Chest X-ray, AP view. Patient: 53 years old, sex F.
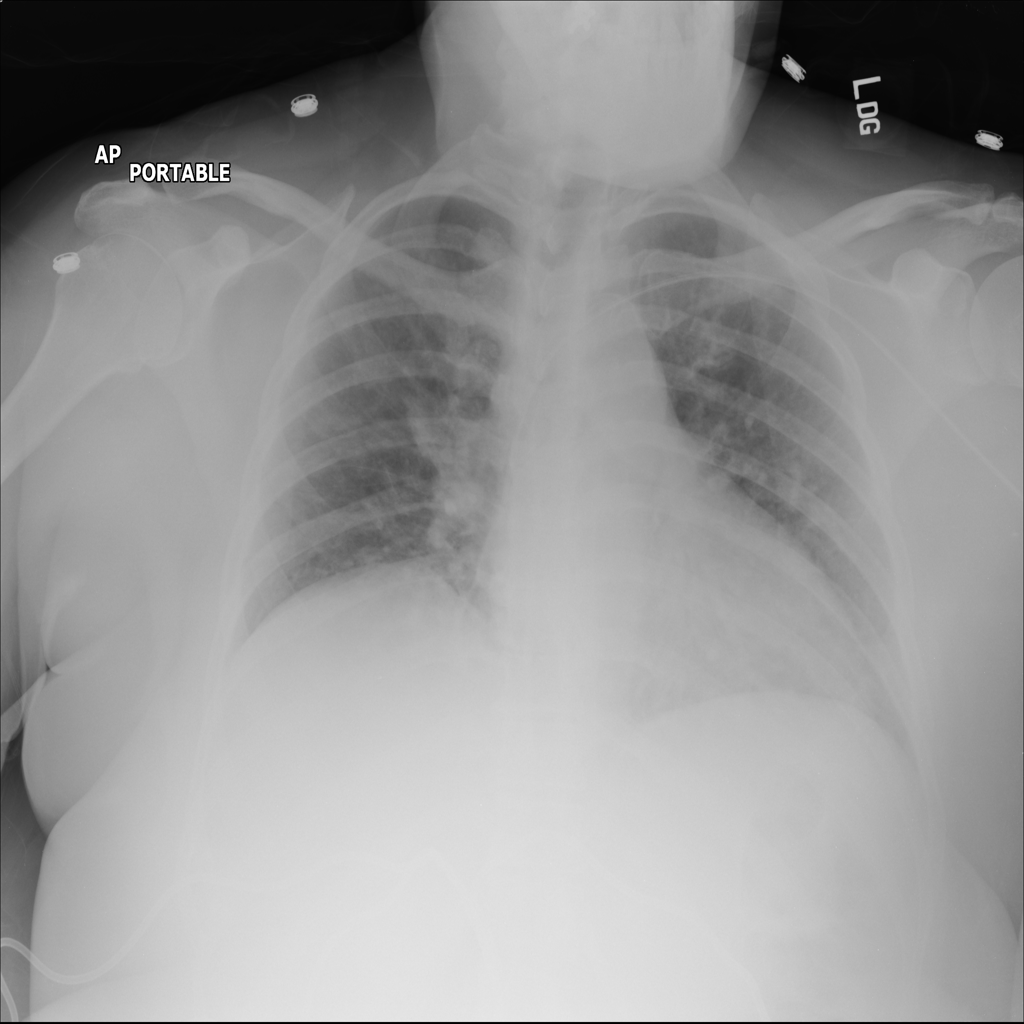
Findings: Nodule